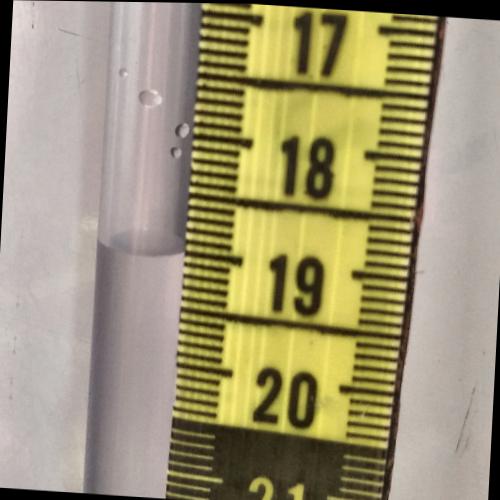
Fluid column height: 19.0 cm